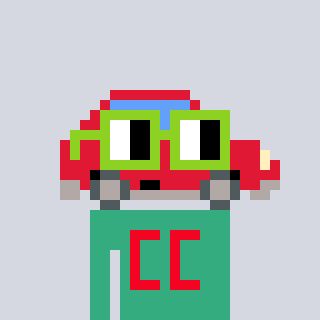
a pixel art character with square light green glasses, a car-shaped head and a teal-colored body on a cool background